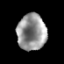
Tissue: prostate
Cell type: T cells
Senescence score: 0.3555
Nuclear area (px): 1040
Mean DAPI intensity: 149.028